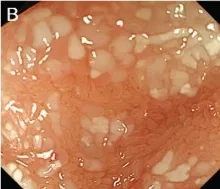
Magnifying observation shows dilated, whitish duodenal villi (B). The margins of the villi are distinct.
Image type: endoscopy (gi_endoscopy)